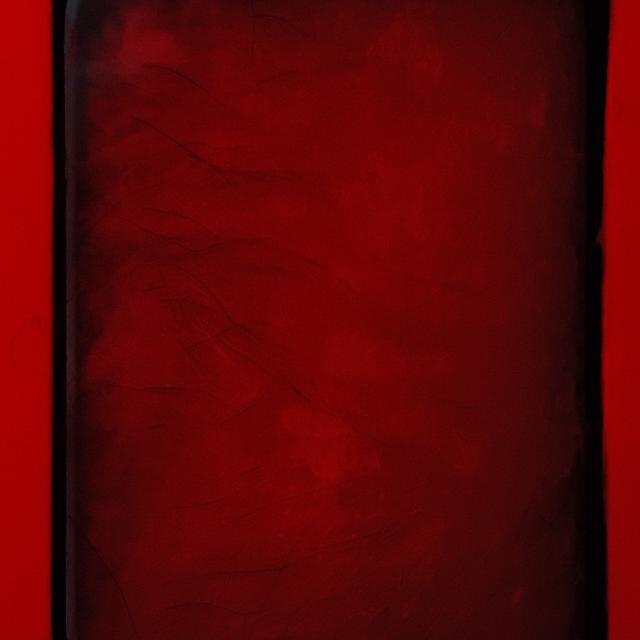
Healthy canine skin — no visible lesions, inflammation, or abnormalities. The skin and coat appear normal.